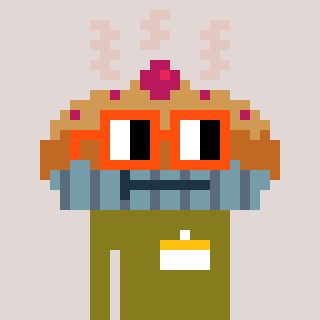
a pixel art character with square orange glasses, a pie-shaped head and a gunk-colored body on a warm background